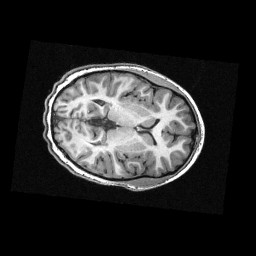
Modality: T1w
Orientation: axial
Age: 11
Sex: female
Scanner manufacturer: siemens
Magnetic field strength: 3 T
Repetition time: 2.3 s
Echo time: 0.00336 s